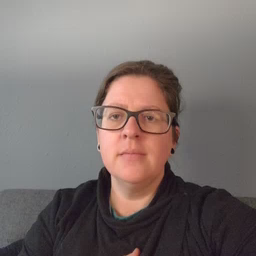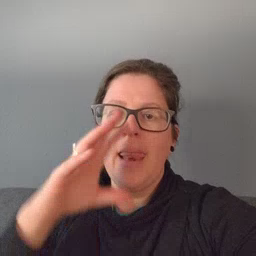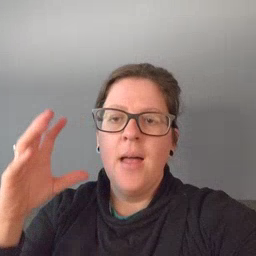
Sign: cloud